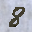
Label: 8